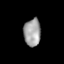
Tissue: lung
Cell type: T cells
Senescence score: 0.1719
Nuclear area (px): 457
Mean DAPI intensity: 159.619